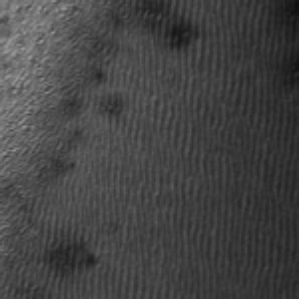
Label: frost